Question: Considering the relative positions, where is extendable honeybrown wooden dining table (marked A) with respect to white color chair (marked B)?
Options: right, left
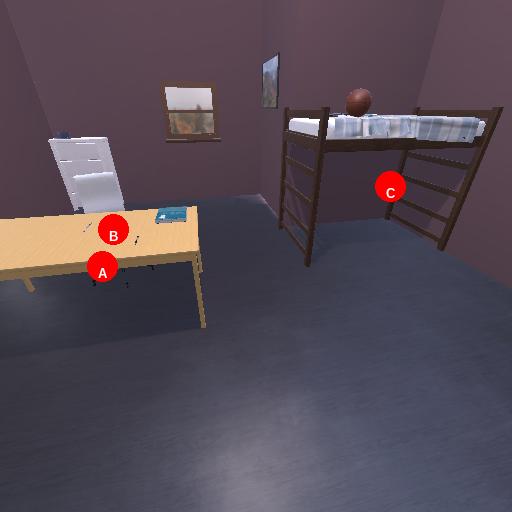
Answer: right